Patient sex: M
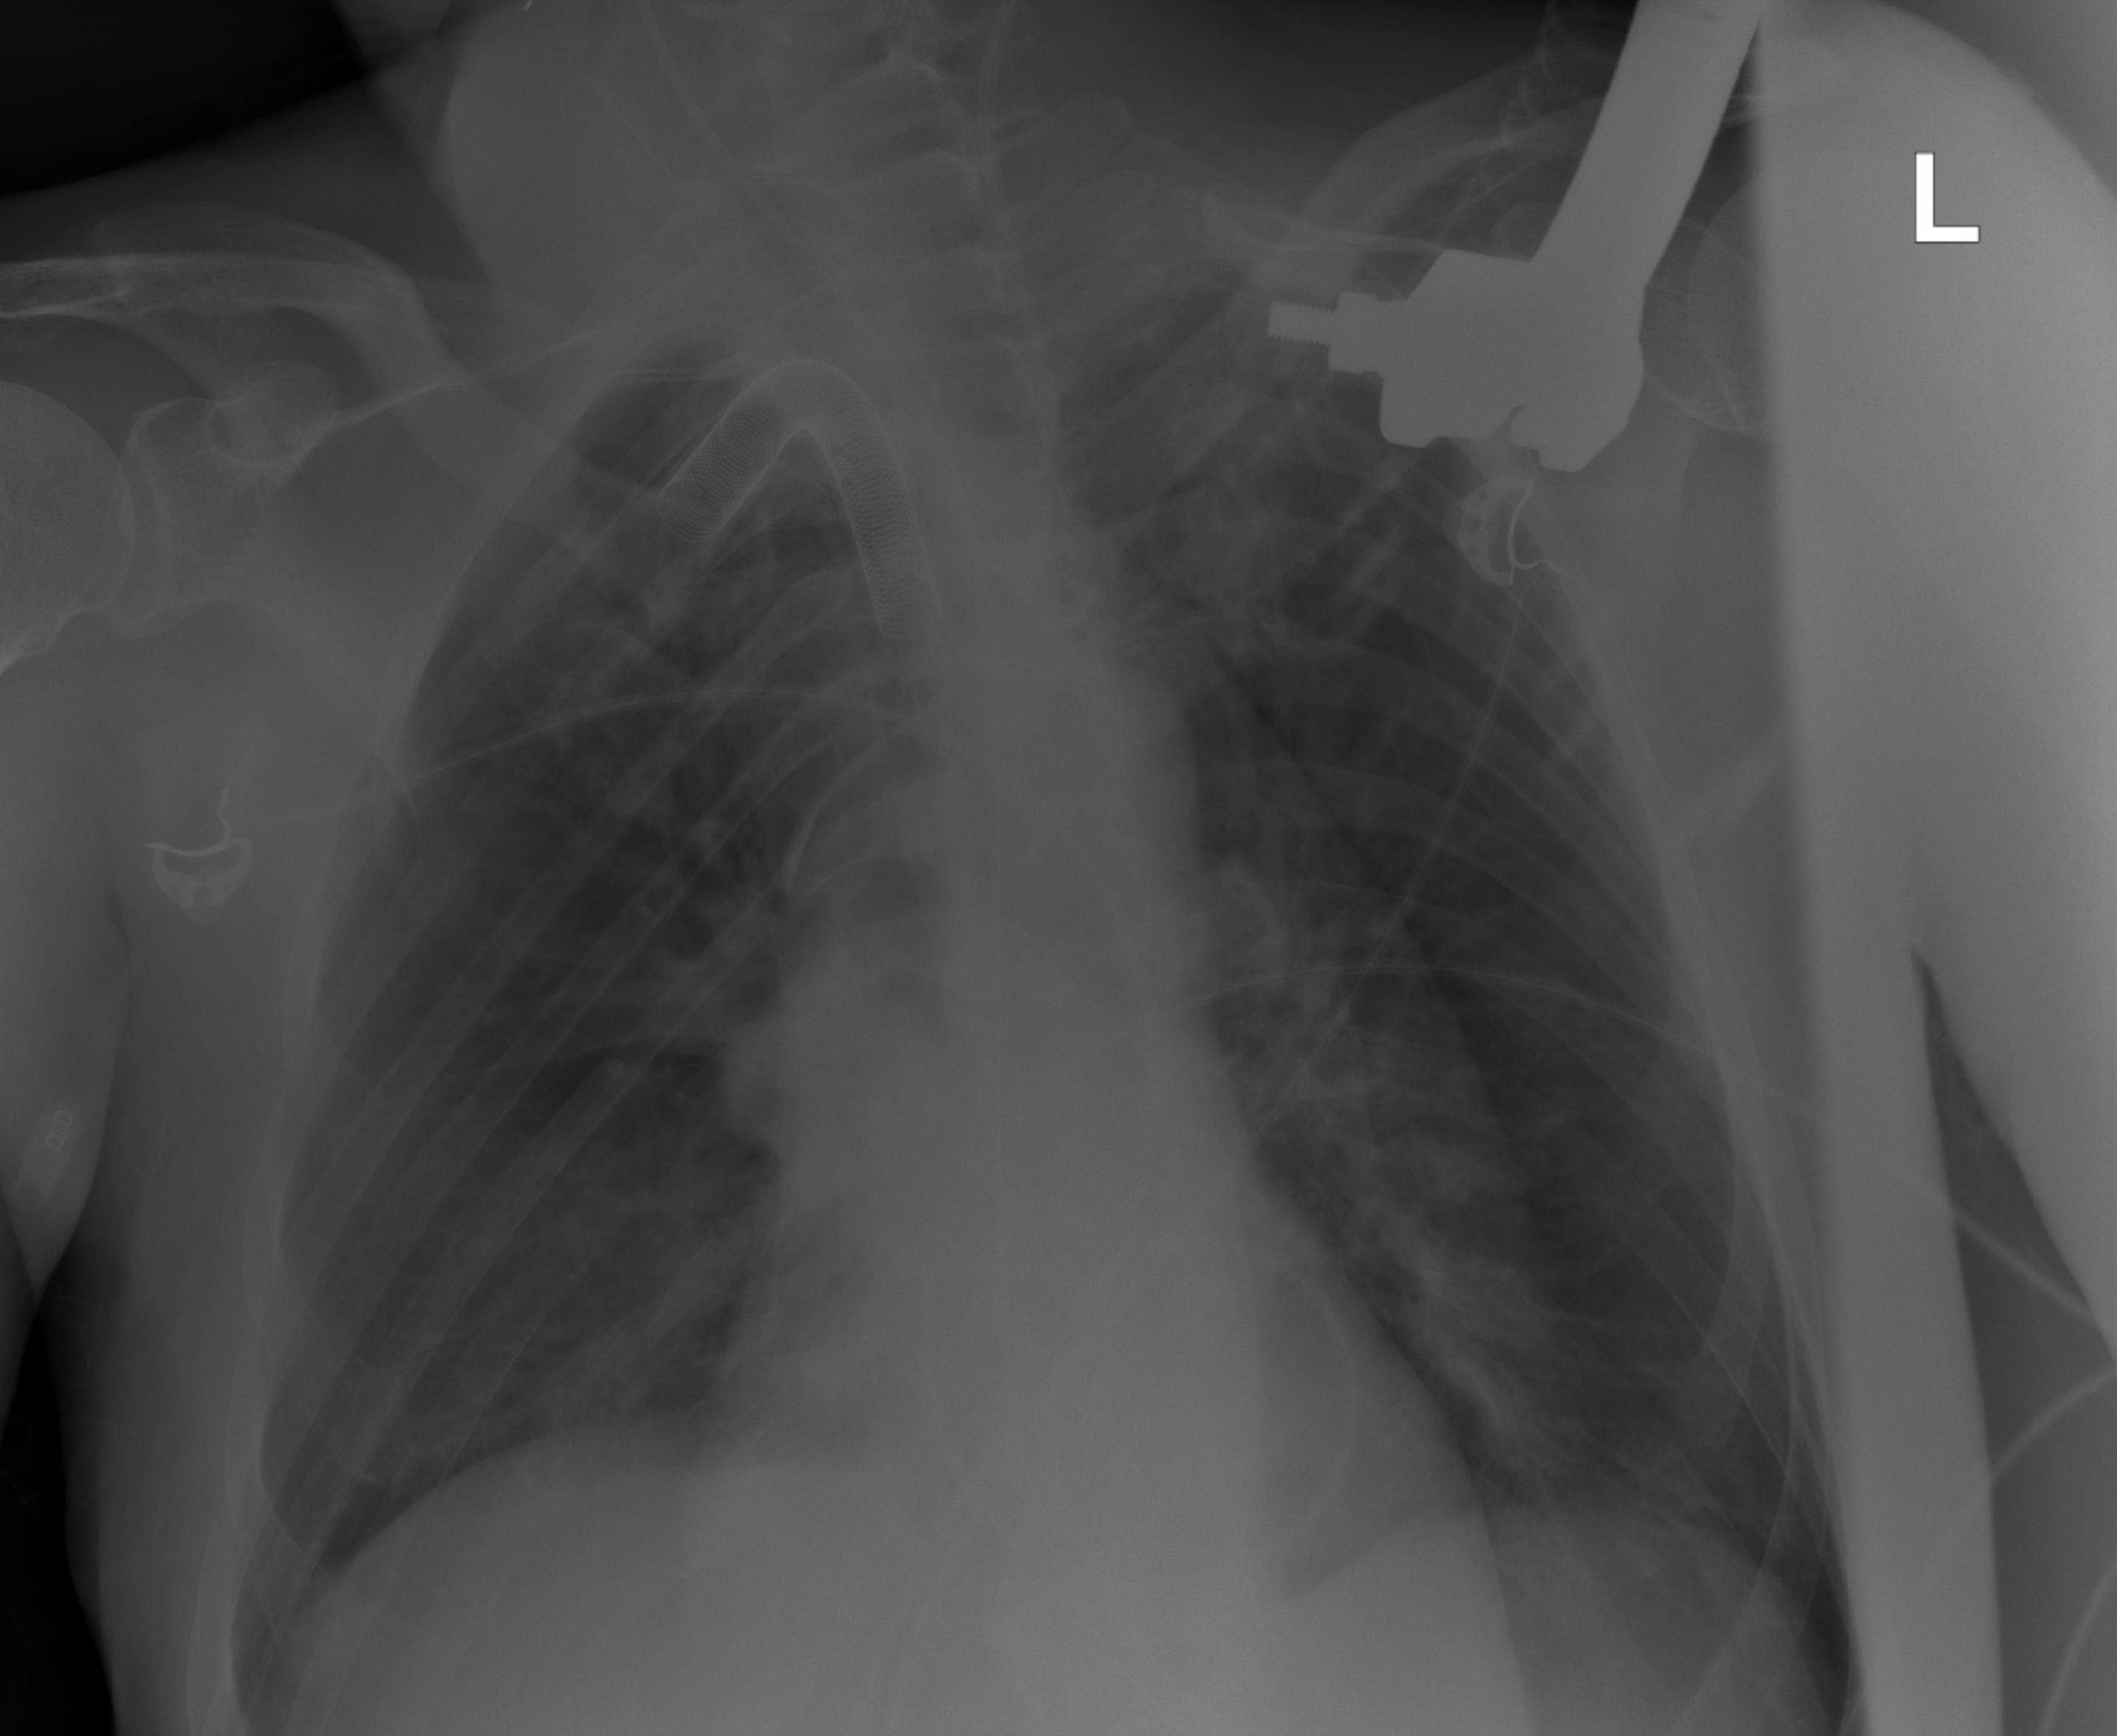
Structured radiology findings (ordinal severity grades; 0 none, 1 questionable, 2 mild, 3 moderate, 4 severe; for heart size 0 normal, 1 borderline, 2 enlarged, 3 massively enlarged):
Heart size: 0
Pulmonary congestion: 2
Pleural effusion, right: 0
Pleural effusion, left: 0
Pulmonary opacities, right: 1
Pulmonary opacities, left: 0
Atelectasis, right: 2
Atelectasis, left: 0